Question: I'm simulating projectile motion with python and there's one thing I need help with. As I use 'plt.legend()' to show the angles corresponded to each lines(on the upper right corner of my graph), they appear in a radian form. How do I convert them to make them appear in an angle form, like '30 degree', '60 degree' etc?
The graph:

'''
import numpy as np
import matplotlib.pyplot as plt
import math
#theta=pi/3
V=38.5 #speed
t=np.arange(0,19,0.1)
angle = math.pi/12
angle_list=[]
while angle < math.pi/2:
x=V*np.cos(angle)*t
y=V*np.sin(angle)*t+(0.5*-9.8*t**2)
plt.ylim([0,80])
plt.xlim([0,170])
print(x,y)
plt.plot(x,y)
angle_list.append(angle)
angle+=math.pi/12
plt.xlabel("range")
plt.ylabel("height")
plt.title('Projectile Motion With Multiple Angles')
plt.legend(angle_list)
plt.show()
'''
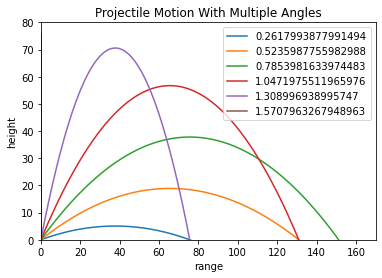
Answer: You can use <URL> or do the multiplication yourself:
'''
angle_list.append(np.rad2deg(angle))
'''
OR
'''
angle_list.append(angle * 180.0 / np.pi)
'''
'np.rad2deg' is equivalent to <URL>.
You can format your angles by adding them to the legends as formatted strings. For example, since your angles are all multiples of 15 degrees, you don't need any decimal places:
'''
angle_list.append(rf'{np.rad2deg(angle):.0f}$\degree$')
'''
The result:
<URL>